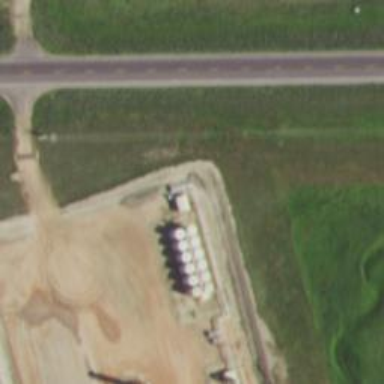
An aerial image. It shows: Storage tank that is man-made.